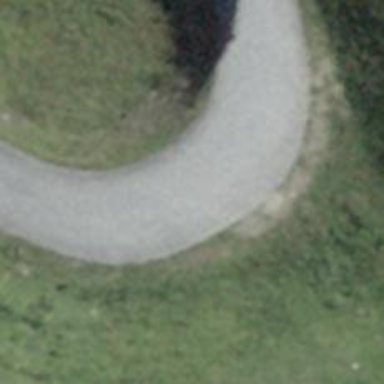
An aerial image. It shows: Asphalt service road used by agricultural vehicles.